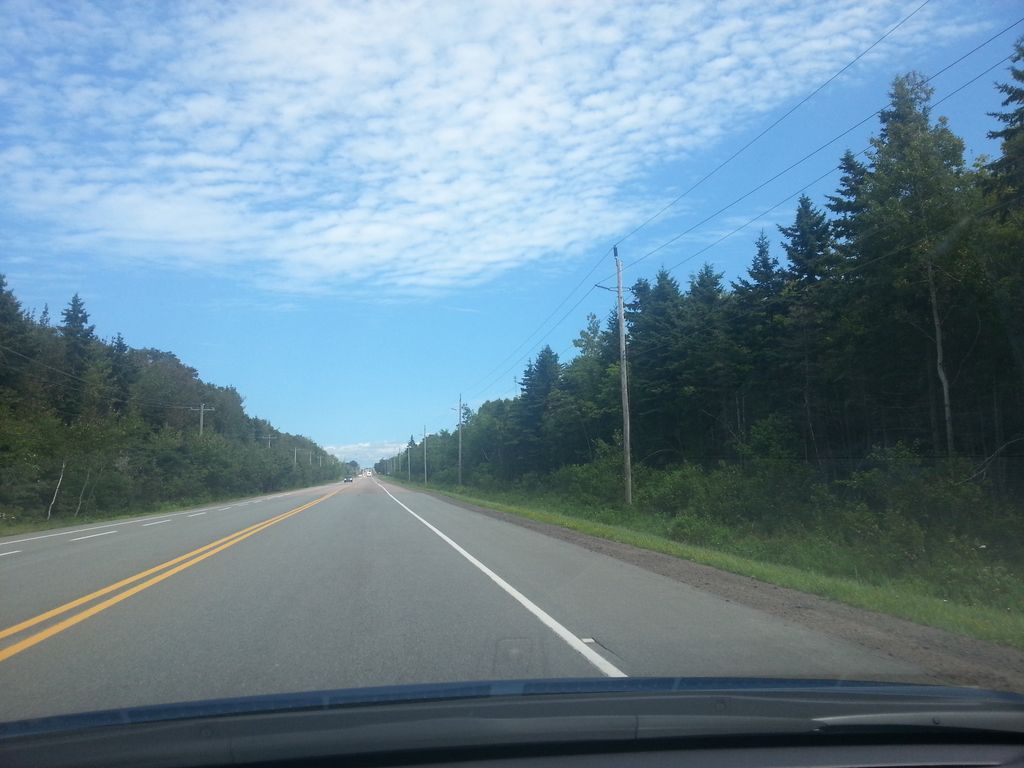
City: charlottetown